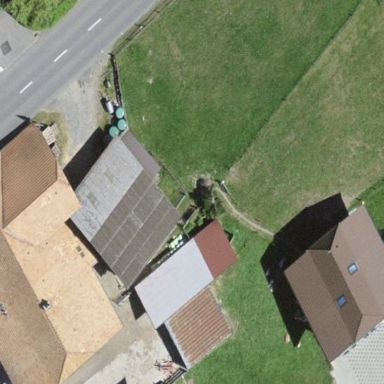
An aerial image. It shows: Shed building.